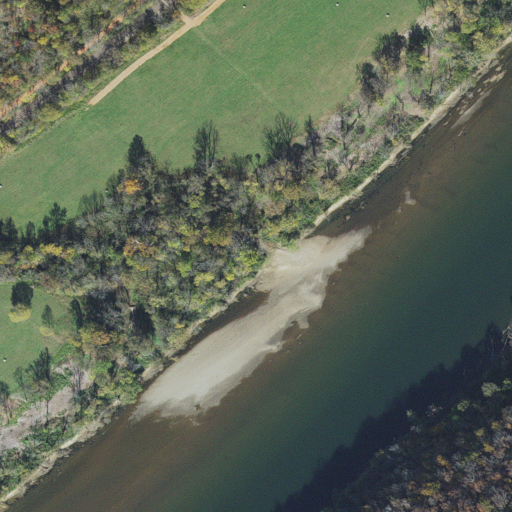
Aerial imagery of valley in Arkansas named Schoolhouse Hollow containing open water, deciduous forest, pasture, mixed forest, open development, herbaceous wetlands, and grassland